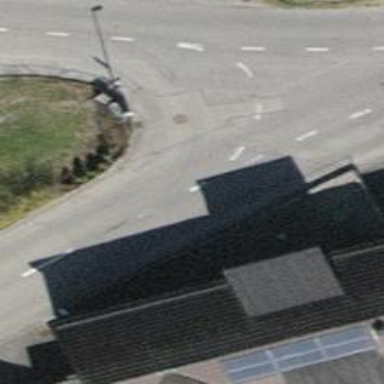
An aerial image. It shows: Bus stop along the road.